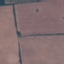
Land use / land cover: AnnualCrop